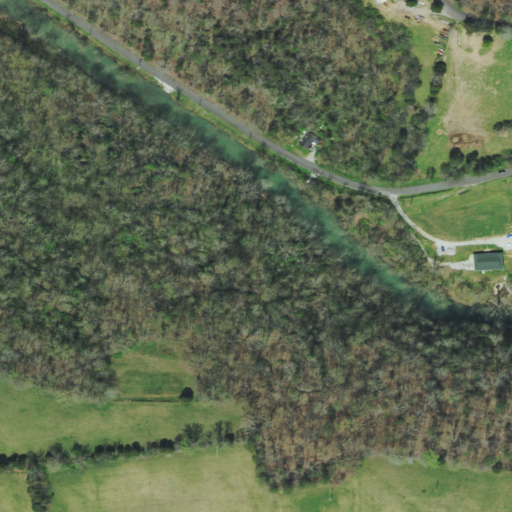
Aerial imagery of valley in Tennessee named Strong Hollow containing deciduous forest, pasture, open development, grassland, and low intensity development